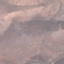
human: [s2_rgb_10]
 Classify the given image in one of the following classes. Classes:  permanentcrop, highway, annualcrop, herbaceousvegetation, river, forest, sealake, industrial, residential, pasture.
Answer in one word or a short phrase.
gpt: HerbaceousVegetation